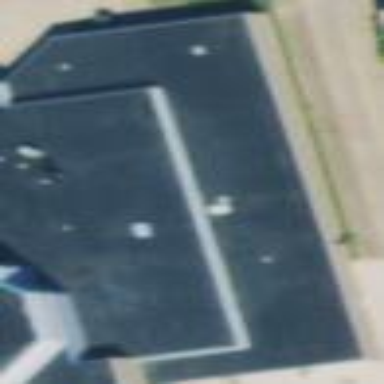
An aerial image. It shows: Part of building with asphalt roof.